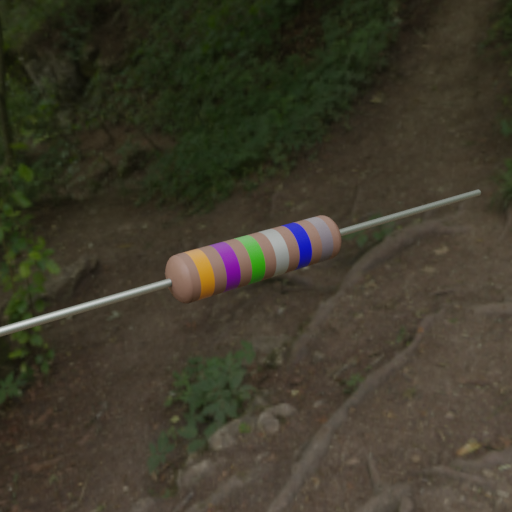
Resistor colour bands (in order): orange, violet, green, silver, blue, gray